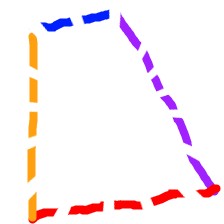
Shape: trapezoid